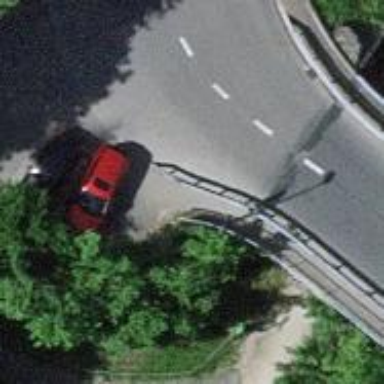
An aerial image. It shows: Guard rail.